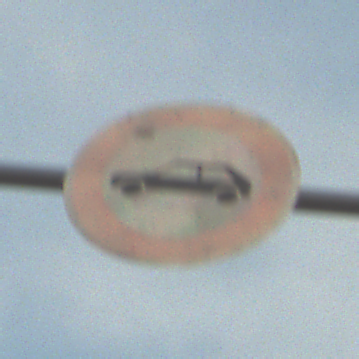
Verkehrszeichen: VerbotPersonenkraftwagen
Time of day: SunriseSunset
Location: Outdoor (Suburban)
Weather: PartlyCloudy
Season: NotSpecified
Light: Natural